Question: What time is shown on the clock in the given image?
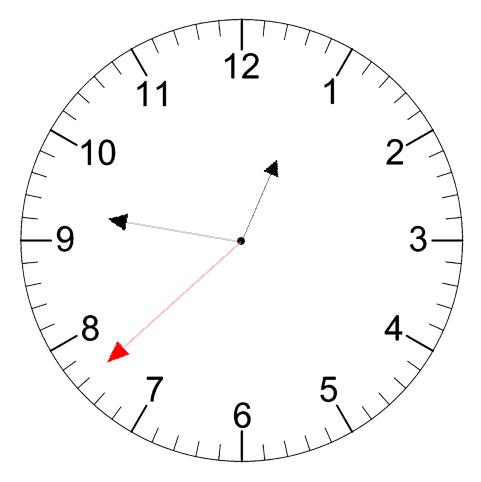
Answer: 12:46:38